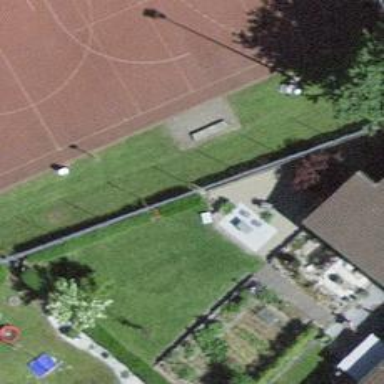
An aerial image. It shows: Bench for seating.